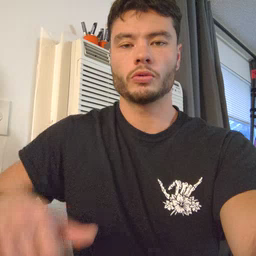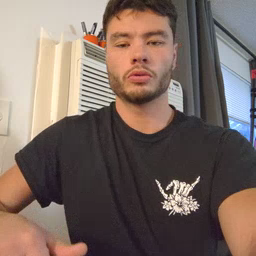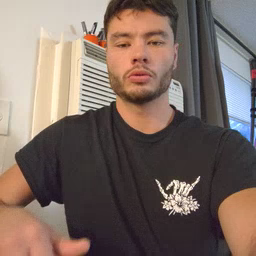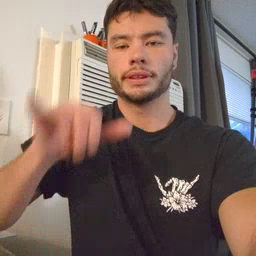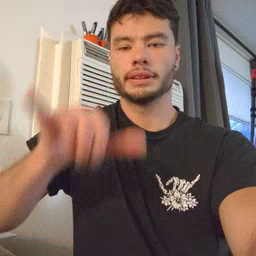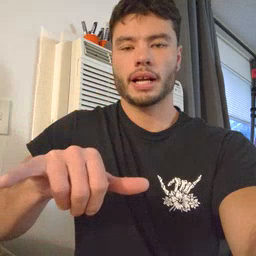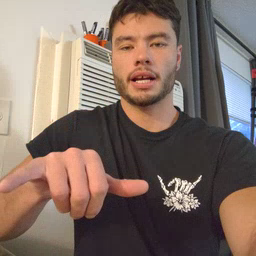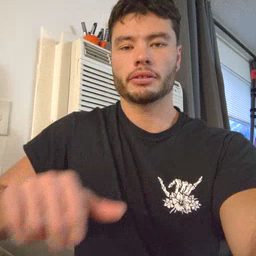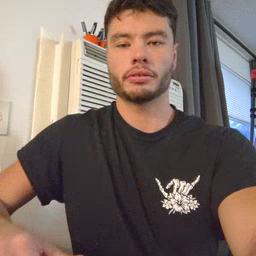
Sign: stay